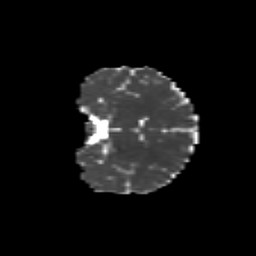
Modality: MD
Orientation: coronal
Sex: female
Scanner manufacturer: siemens
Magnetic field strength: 3 T
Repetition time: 5 s
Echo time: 0.071 s